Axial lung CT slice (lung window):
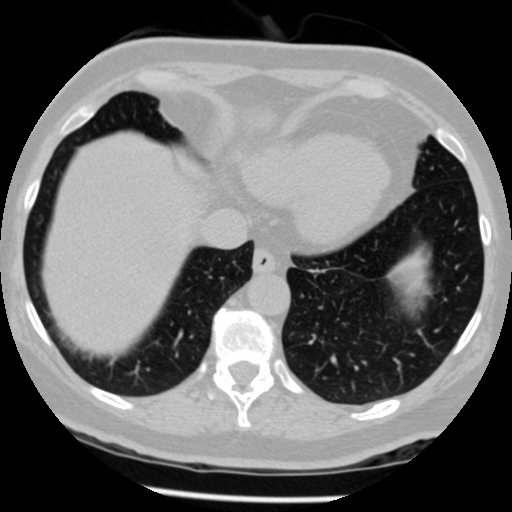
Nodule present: no